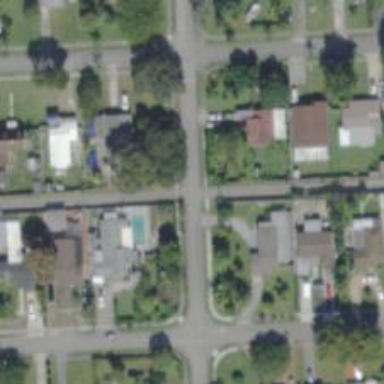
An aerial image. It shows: Alleyway designated as service road.